Question:
and need some help
Here is the state of things at the moment (i've removed the responsive part)
<URL>
basically i'm stuck on how to create the dropdown triangle,so that it works, and is centered.
- the nav is coming out of a cms, so i cannot be sure of exact dimensions(widths) of the navigation points
Basically i seem to be having a brain meltdown and need help !
ps - the css is coming from compass / sass using skelton
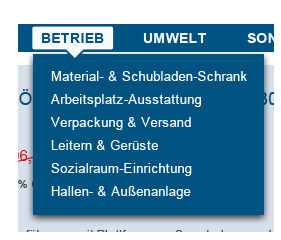
Answer: Triangles can now be handled with pseudo classes.
Have a look at this fiddle for an idea:
<URL>
However, in your case you also need borders in the triangle which makes it harder. I think the quickest solution would be to use images instead.